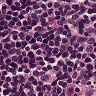
Metastatic tissue present: no